Question: I'm developing ASP.NET applications using Visual Studio 2012. I've always used IIS express to test application while developing, but now I need to test it on production environment.
IIS is running on a remote server, I installed there the Remote Debugger studio, created an application under default site ( estaseTest), created a test project in Visual Studio 2012 and set to "Use Custom Web Server" at path 'http://myServerName/test/baseTest/'.
Ok, there we are, I press F5 to start debugging, the connection through debugger works correctly (I can see a new line saying "myDomain\myuserName connected" but... the application is void, I miss all .aspx files.

Am i missing something? Should I set some parameters in Visual Studio to deploy all file when debugging to remote site?
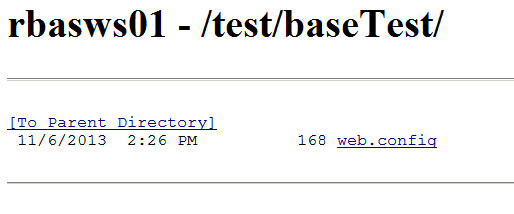
Answer: This is remote debugging not automatic deployment.
You should copy all the website files to the remote iis.
Remember to build in debug and deploy all the .pdb files.
Check also in web.config.
'''
<system.web>
<compilation debug="true" />
</system.web>
'''
Launch the Remote Debugging Monitor (msvsmon.exe) when you start debugging
There you can find a comprehensive guide to remote debugging:
<URL>